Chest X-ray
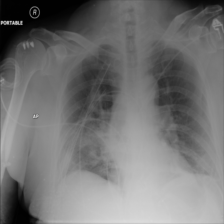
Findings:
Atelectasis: positive
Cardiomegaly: negative
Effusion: negative
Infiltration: negative
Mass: negative
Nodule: negative
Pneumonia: negative
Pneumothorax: negative
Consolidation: negative
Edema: negative
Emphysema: negative
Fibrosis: negative
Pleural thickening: negative
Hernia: negative